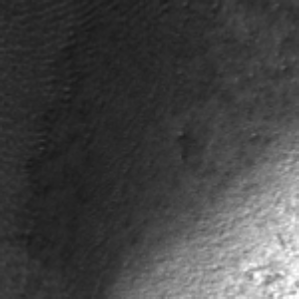
Label: frost